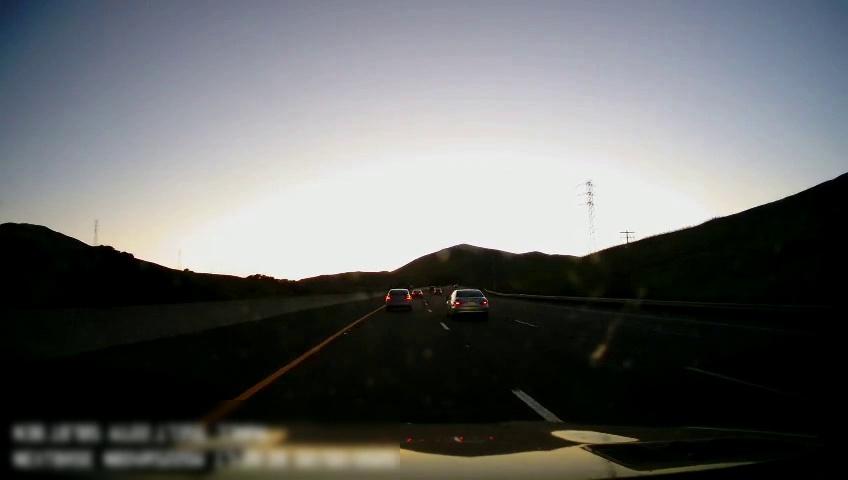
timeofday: Day
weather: Sunny
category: Drivable Space
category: Vehicles | Car
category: Vehicles | Car
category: Vehicles | Car
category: Lanes | Alternate Lane
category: Lanes | Current Lane
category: Lanes | Current Lane
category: Lanes | Alternate Lane
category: Lanes | Alternate Lane